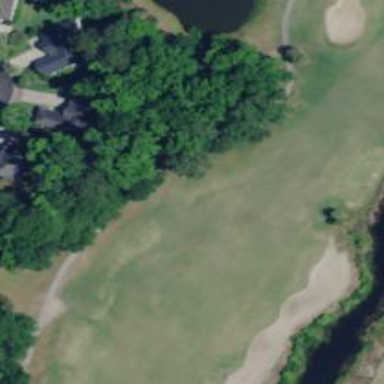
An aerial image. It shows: Golf cartpath that is also road path.